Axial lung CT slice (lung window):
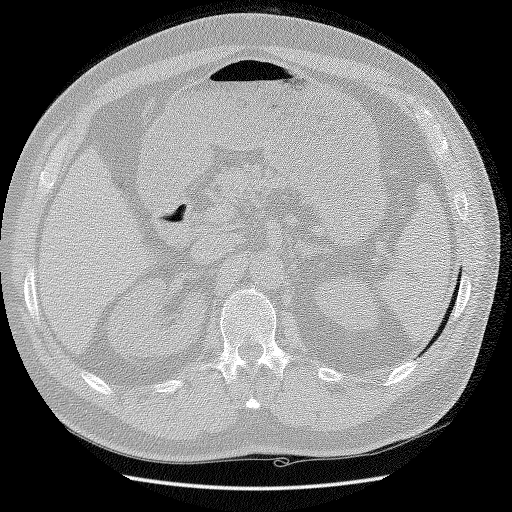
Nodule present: no